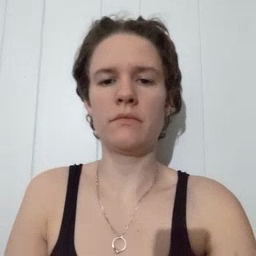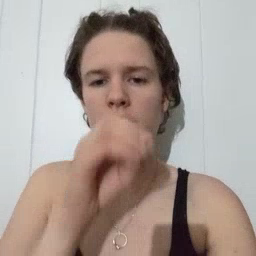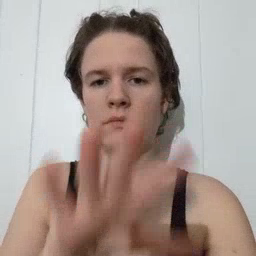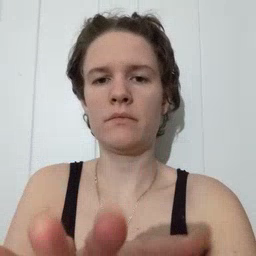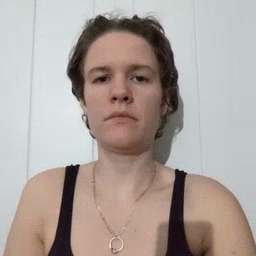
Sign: blow